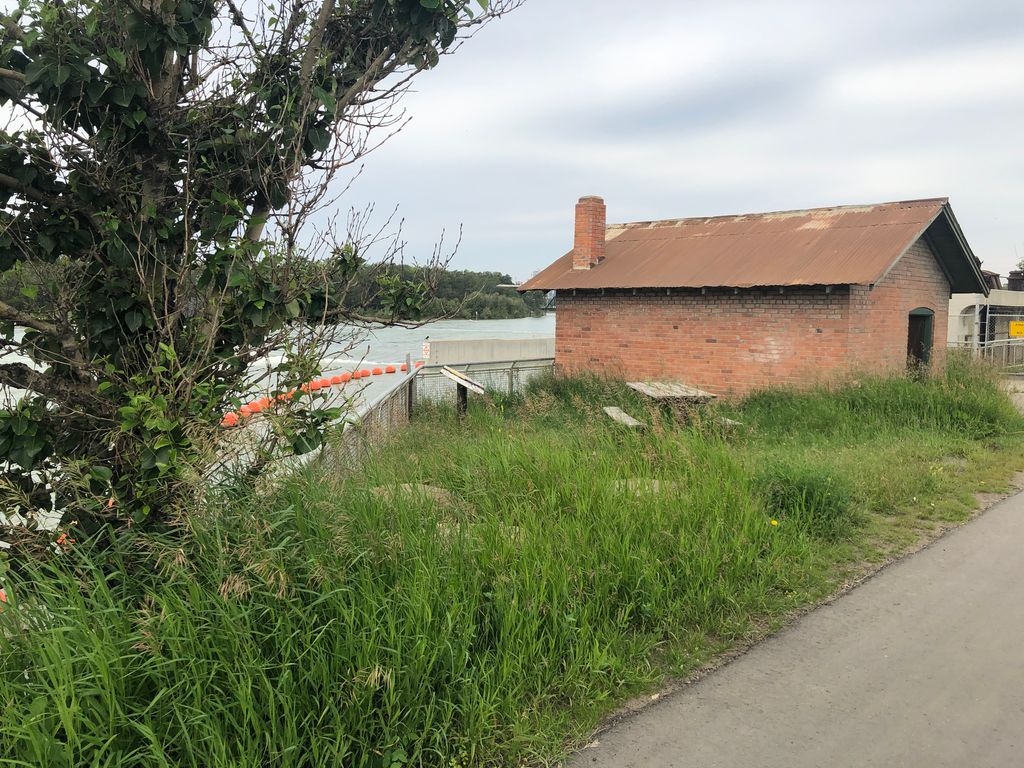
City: calgary